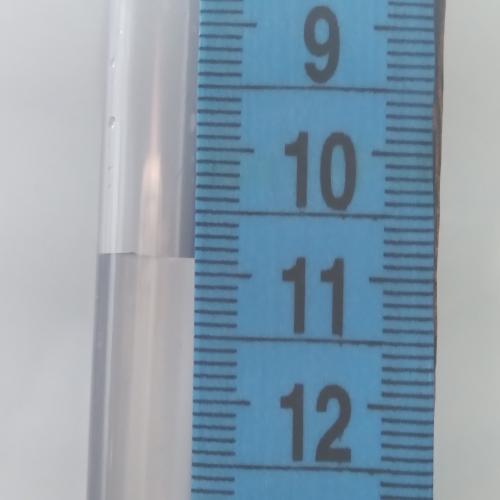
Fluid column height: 10.9 cm